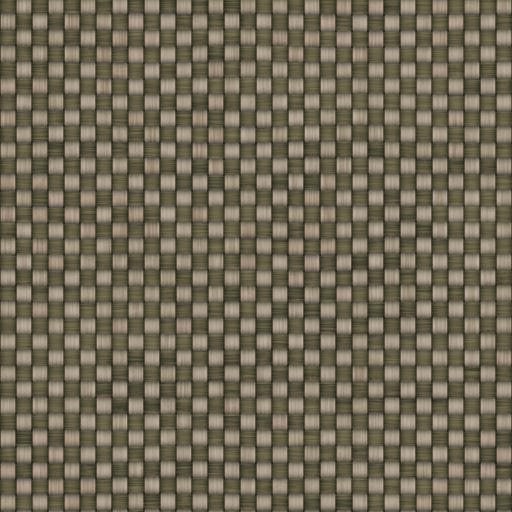
Tags: brown fabric light pattern weave woven